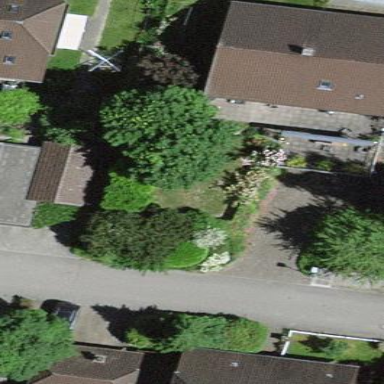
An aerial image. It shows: Residential building.